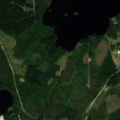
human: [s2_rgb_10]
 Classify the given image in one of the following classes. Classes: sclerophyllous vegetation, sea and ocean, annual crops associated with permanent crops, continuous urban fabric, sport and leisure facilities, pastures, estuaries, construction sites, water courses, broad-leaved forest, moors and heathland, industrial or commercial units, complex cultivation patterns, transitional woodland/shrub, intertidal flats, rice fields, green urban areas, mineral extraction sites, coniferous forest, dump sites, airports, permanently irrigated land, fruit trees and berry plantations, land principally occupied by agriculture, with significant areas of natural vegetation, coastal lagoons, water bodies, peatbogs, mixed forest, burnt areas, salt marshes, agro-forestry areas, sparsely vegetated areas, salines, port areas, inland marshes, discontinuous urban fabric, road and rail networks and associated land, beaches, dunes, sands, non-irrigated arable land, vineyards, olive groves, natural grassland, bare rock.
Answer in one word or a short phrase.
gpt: coniferous forest, mixed forest, transitional woodland/shrub, water bodies